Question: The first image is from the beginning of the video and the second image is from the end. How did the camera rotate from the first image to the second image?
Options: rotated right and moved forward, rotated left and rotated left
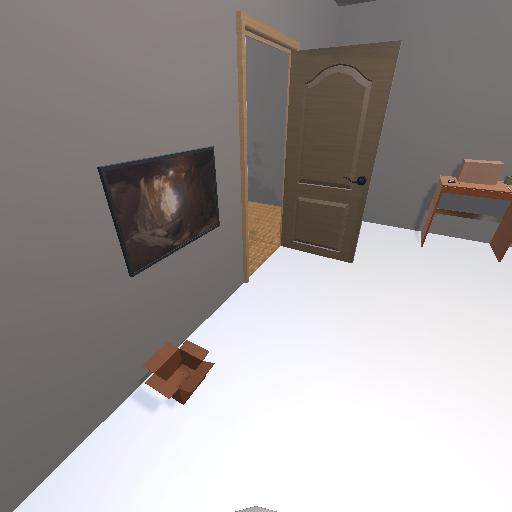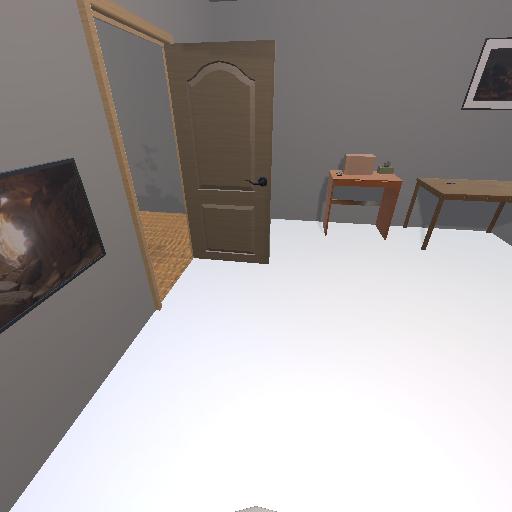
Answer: rotated right and moved forward